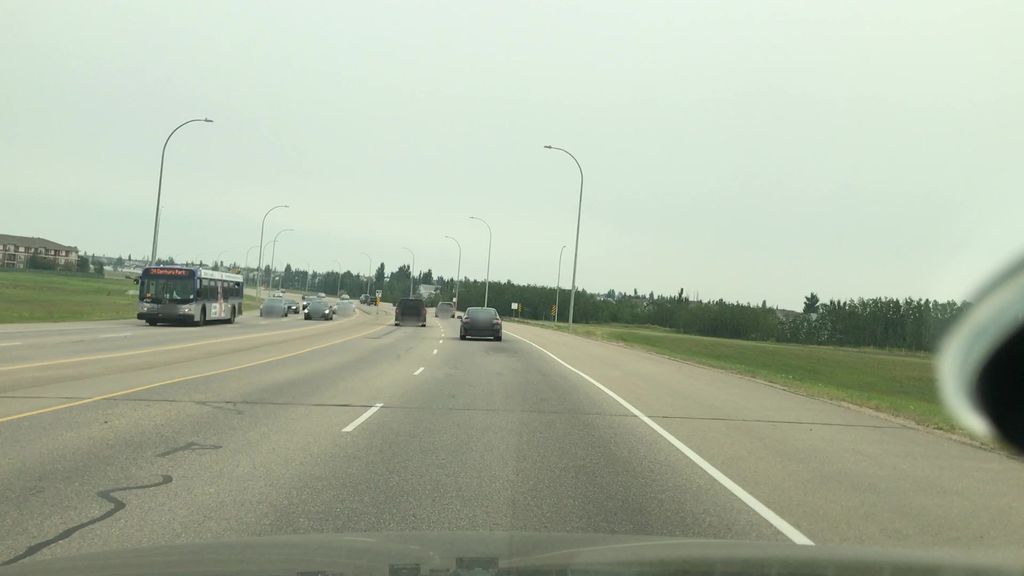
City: edmonton